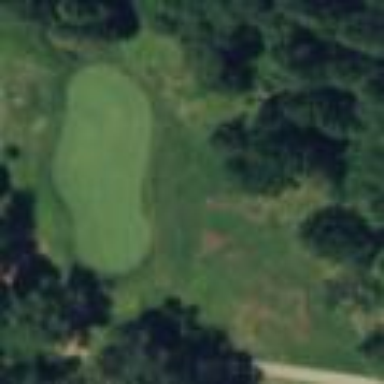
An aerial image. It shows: Rough area in golf course.